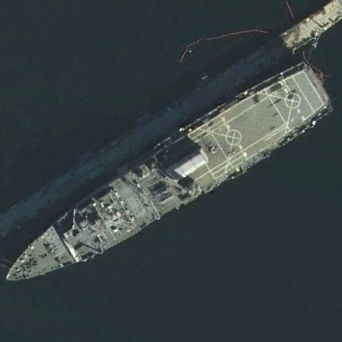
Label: combat